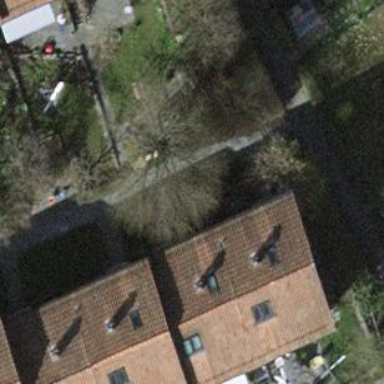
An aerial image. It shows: Beige house with gabled roof made of roof tiles in orangered color. The roof is oriented across the building.